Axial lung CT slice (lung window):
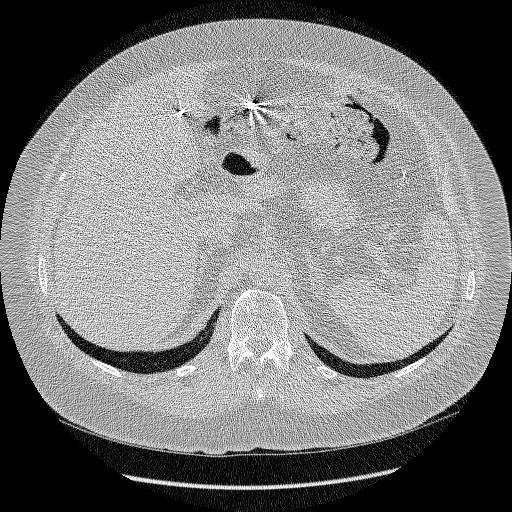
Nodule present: no